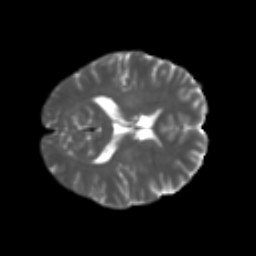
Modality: T2w
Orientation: axial
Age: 32
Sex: female
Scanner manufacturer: ge
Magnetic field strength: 3 T
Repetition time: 7.8 s
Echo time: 0.0606 s